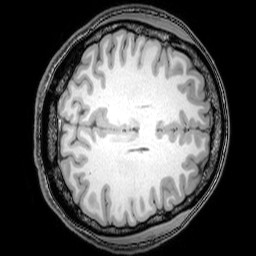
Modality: T1w
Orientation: axial
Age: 24
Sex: female
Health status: healthy
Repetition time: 0.081 s
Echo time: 0.037 s